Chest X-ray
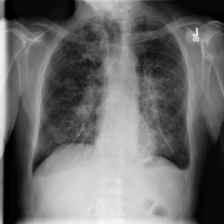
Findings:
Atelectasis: negative
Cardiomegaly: negative
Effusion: positive
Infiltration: negative
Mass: negative
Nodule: positive
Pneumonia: negative
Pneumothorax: negative
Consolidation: negative
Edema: negative
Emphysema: negative
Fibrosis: negative
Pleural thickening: negative
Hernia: negative